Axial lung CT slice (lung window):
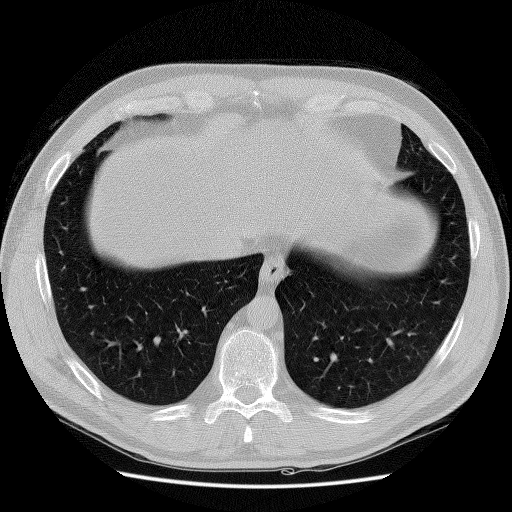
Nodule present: no